Field crop: maize
Growth stage: 2
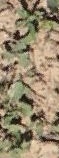
Species: convolvulus